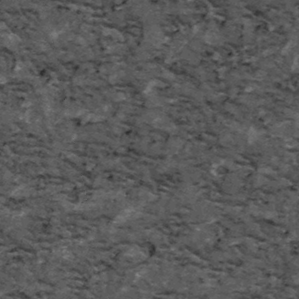
Label: frost